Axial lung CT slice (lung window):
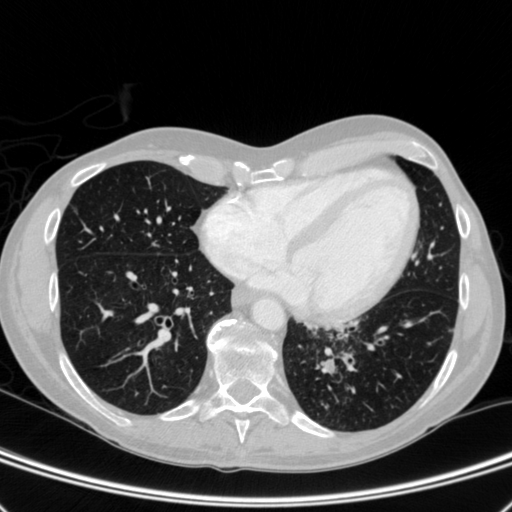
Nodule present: no